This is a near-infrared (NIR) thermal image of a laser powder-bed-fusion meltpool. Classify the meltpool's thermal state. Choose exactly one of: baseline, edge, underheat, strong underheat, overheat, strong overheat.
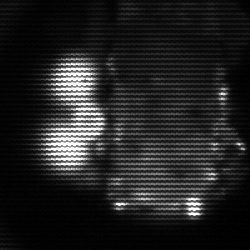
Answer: strong underheat